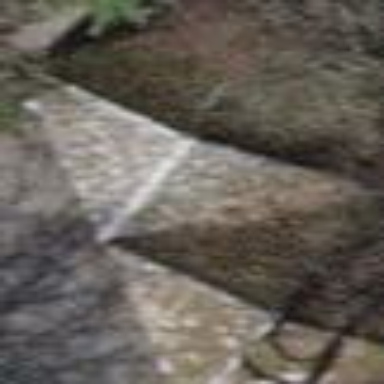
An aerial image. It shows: Shelter with roof.